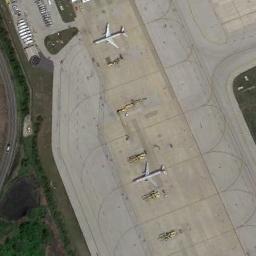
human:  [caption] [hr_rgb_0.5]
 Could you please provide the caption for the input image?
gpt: Two planes parked on the airport and some lawns beside .

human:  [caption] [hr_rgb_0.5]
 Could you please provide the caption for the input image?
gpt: Two airplanes were on the airport beside the grassland .

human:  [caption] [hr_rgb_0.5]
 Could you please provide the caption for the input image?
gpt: Two airplanes are parked on the runway next to the grass .

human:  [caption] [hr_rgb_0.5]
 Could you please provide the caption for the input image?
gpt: Here are two white planes and some yellow landmarks .

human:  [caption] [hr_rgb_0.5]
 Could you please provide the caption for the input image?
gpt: Two planes is parked at the airport next to the grass .